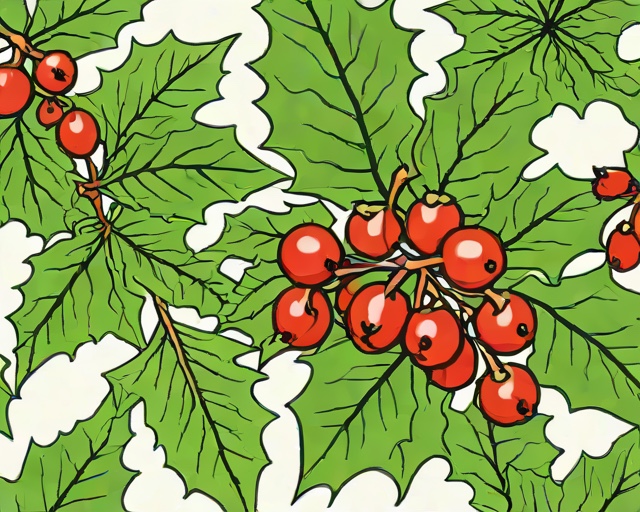
Category: Holiday